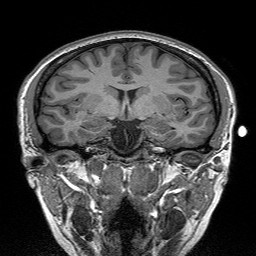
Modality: T1w
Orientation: sagittal
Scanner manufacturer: siemens
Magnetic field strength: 3 T
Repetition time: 2.3 s